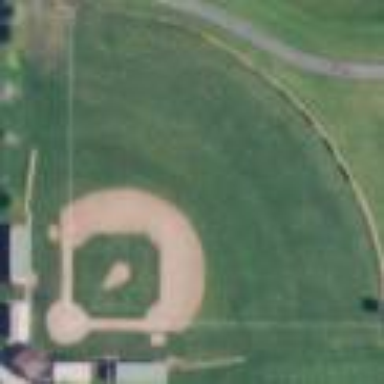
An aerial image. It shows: Softball pitch for leisure sports.